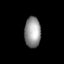
Tissue: lung
Cell type: Pericytes
Senescence score: 0.5676
Nuclear area (px): 484
Mean DAPI intensity: 148.833